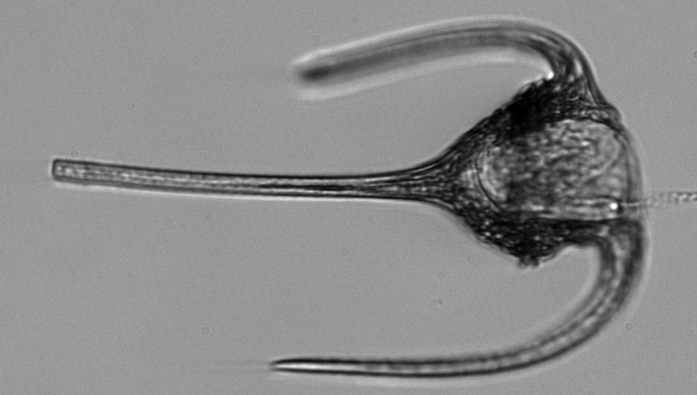
Label: Tripos